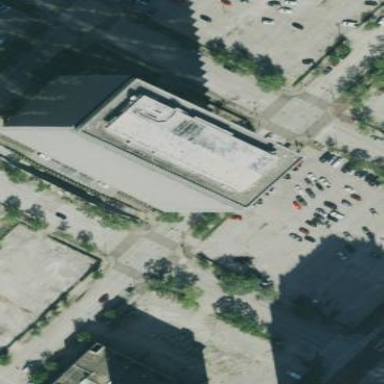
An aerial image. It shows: Tower building.